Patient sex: M
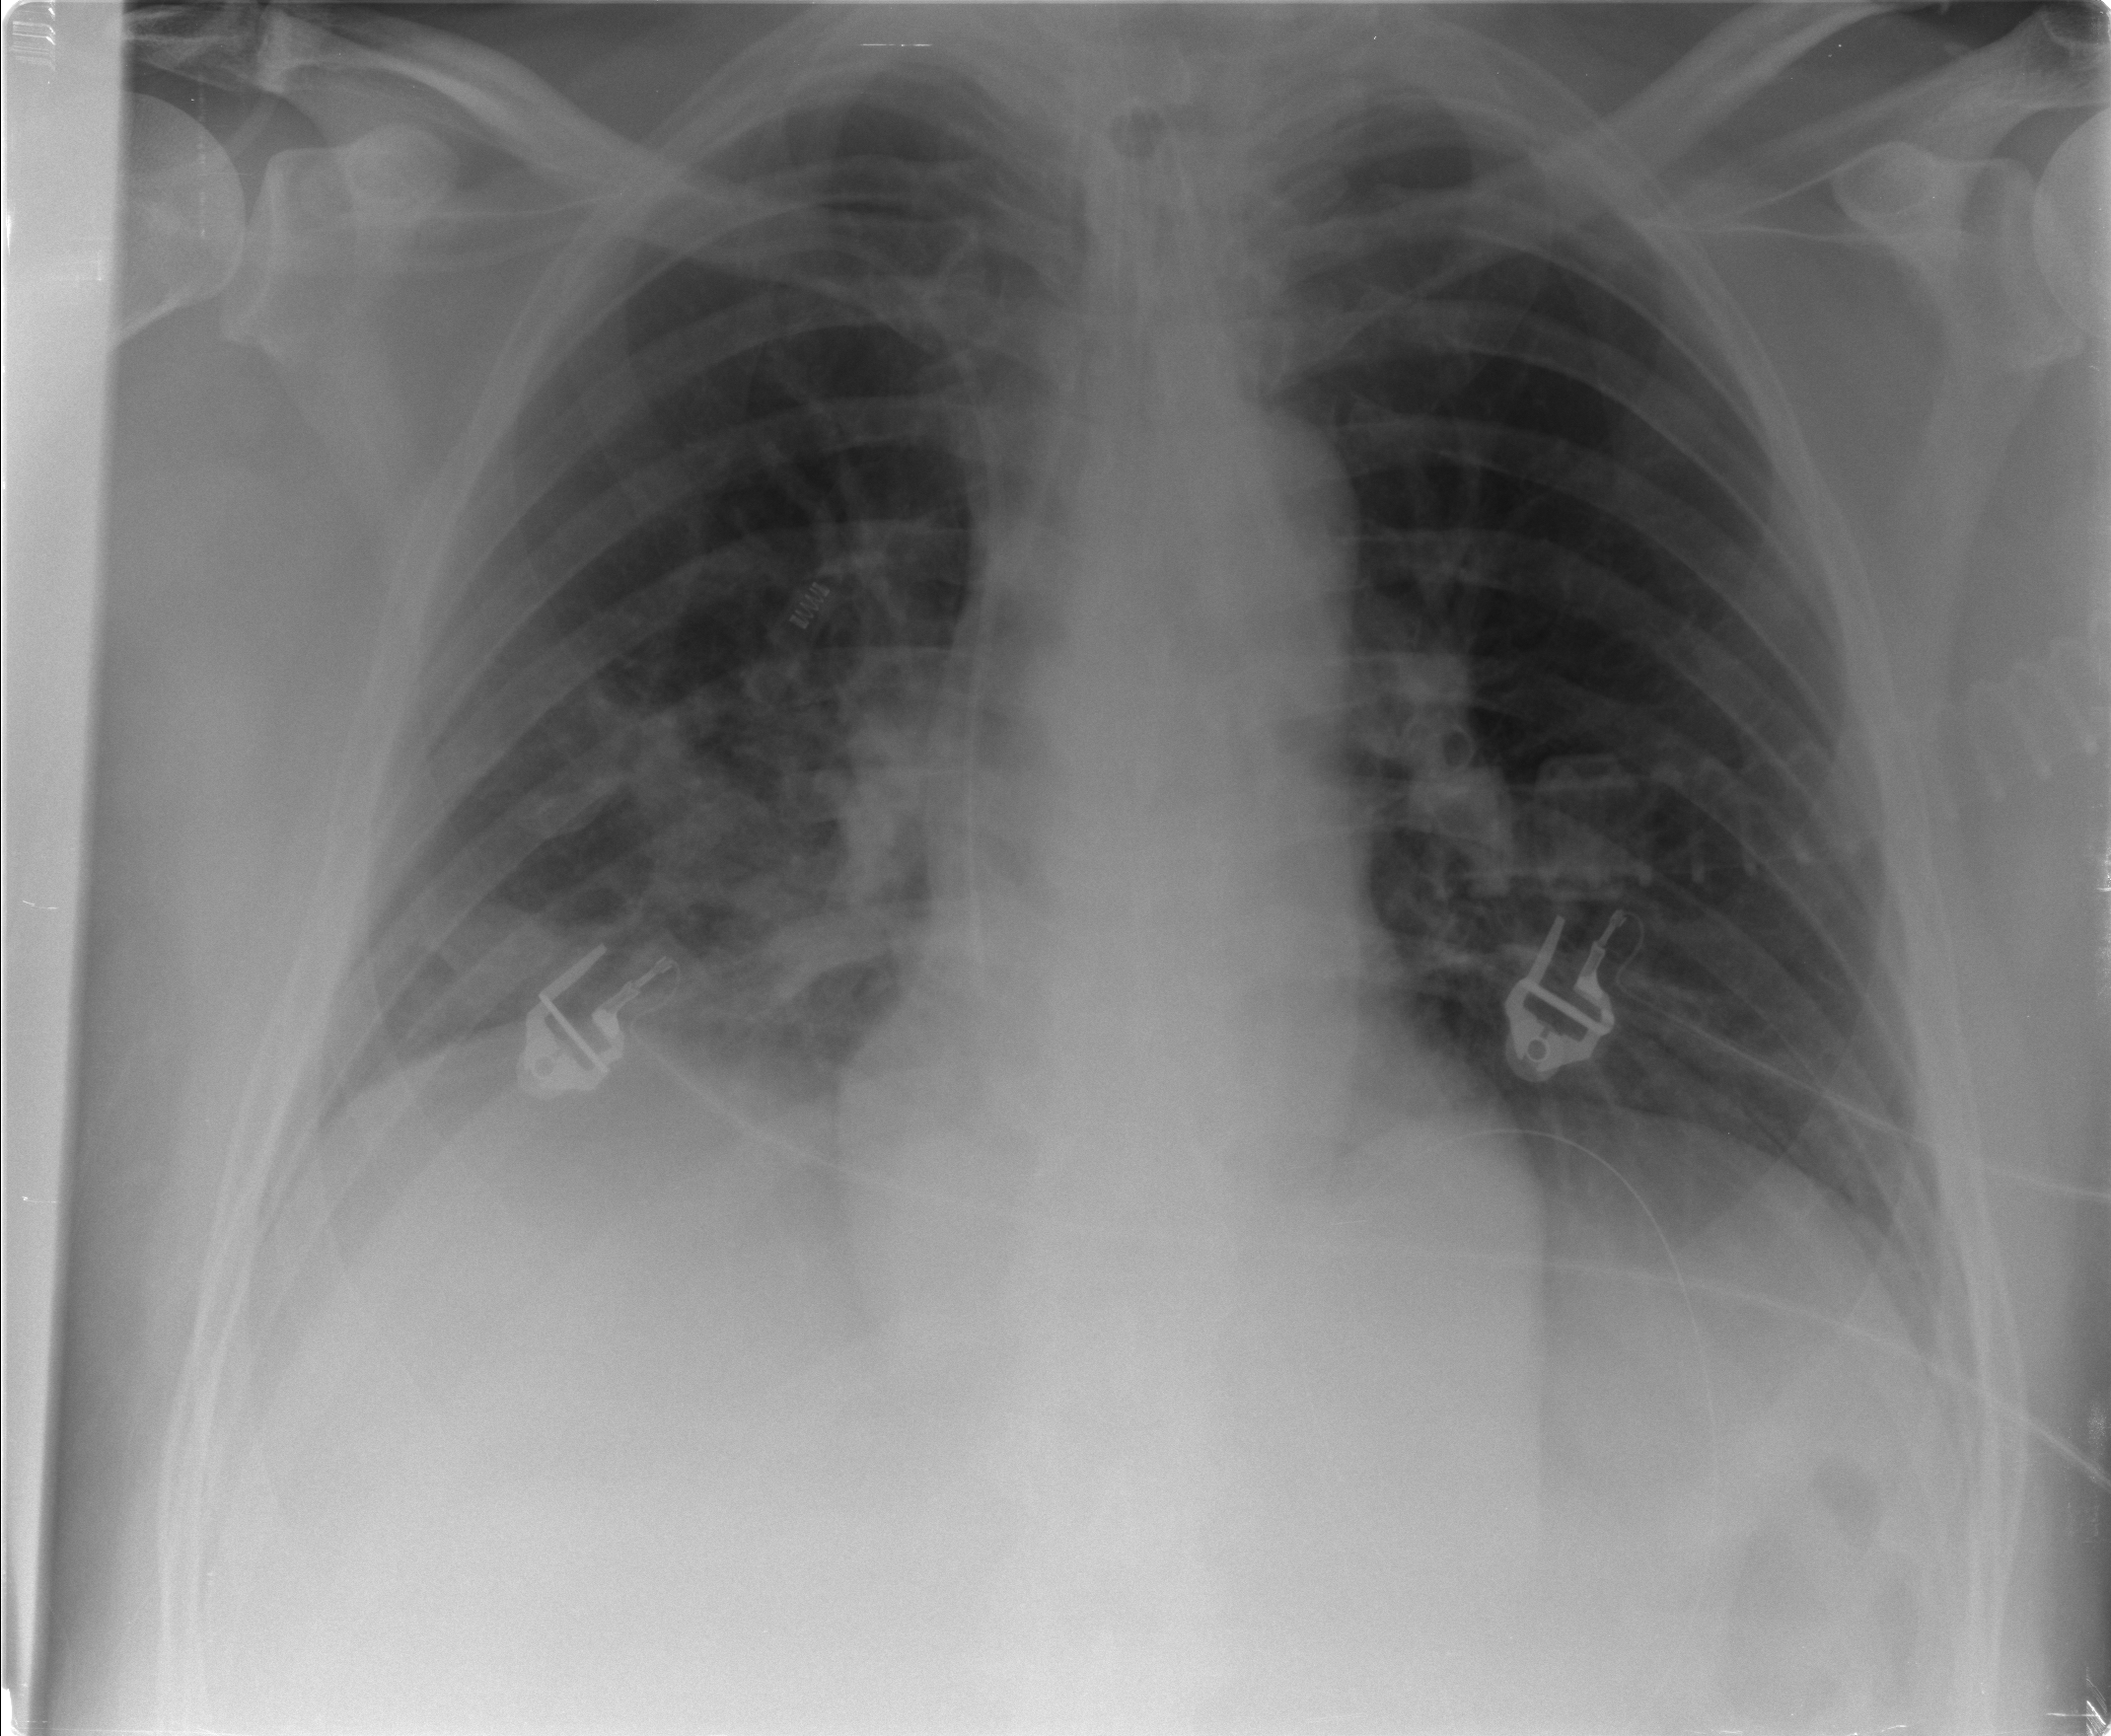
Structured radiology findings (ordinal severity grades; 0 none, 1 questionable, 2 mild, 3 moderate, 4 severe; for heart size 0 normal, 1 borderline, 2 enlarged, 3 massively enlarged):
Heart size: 0
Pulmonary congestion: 1
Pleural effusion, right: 0
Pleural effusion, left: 2
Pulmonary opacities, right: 2
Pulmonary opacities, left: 0
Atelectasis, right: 2
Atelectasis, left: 2